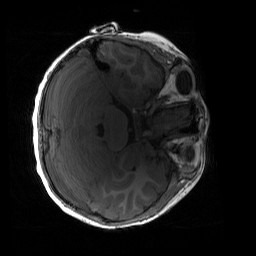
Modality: T1w
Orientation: axial
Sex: male
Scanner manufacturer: siemens
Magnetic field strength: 3 T
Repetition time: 1.9 s
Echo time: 0.00243 s